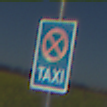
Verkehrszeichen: Taxenstand
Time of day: MorningAfternoon
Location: Outdoor (RoadRail)
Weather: Clear
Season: NotSpecified
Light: Natural